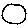
Label: circle